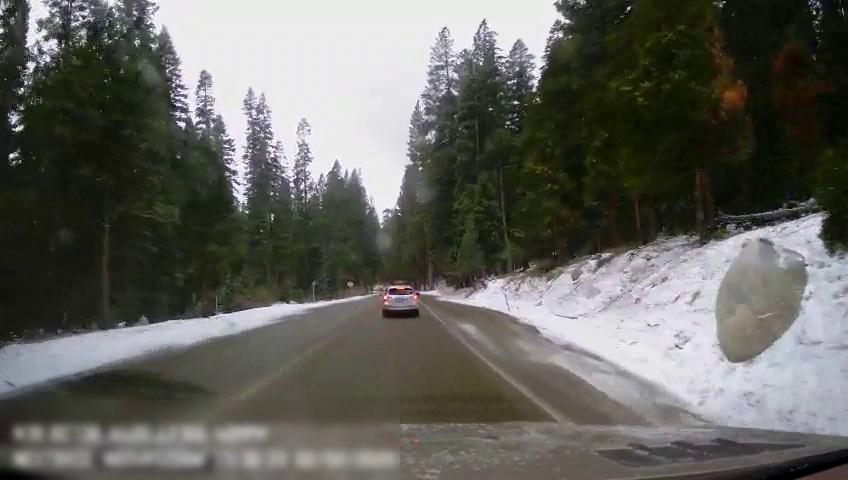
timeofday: Day
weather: Snowy
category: Drivable Space
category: Vehicles | SUV
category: Lanes | Opposite Lane
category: Lanes | Opposite Lane
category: Lanes | Current Lane